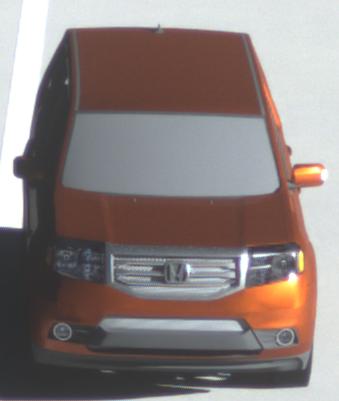
Make: Honda
Model: Pilot
Detailed model: Gen. 2 Facelift
Model produced from: 2012
Model produced until: 2015
Doors: 5
Color: orange
Road condition: dry road
Daytime: sunrise or sunset
Contrast: high contrast